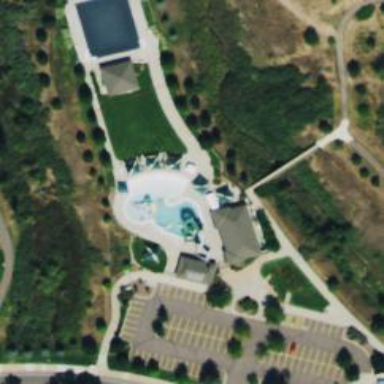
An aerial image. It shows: Water slide attraction.